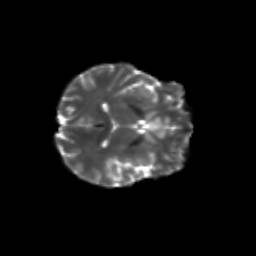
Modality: T2w
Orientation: axial
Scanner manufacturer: siemens
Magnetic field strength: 3 T
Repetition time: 9.2 s
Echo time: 0.084 s